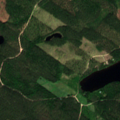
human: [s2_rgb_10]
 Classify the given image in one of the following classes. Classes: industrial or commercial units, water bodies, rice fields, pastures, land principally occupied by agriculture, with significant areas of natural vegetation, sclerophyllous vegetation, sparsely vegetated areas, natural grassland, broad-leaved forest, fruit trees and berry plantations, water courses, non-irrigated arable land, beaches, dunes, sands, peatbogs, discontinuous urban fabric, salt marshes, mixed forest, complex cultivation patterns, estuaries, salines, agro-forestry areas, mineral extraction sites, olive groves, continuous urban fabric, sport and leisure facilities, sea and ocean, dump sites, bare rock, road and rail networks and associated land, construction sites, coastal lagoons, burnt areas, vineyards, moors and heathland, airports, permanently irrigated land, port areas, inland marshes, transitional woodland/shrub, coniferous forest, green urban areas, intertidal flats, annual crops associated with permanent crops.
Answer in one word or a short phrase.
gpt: coniferous forest, water bodies